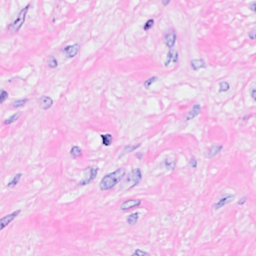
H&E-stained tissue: Breast